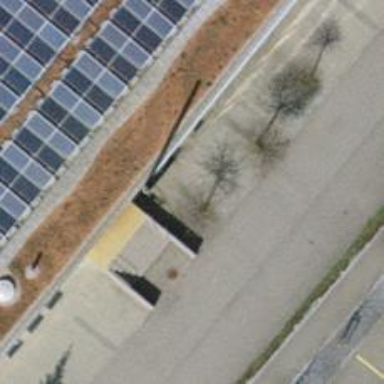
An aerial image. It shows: Urban tree adds touch of nature to the surroundings.